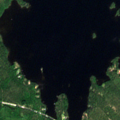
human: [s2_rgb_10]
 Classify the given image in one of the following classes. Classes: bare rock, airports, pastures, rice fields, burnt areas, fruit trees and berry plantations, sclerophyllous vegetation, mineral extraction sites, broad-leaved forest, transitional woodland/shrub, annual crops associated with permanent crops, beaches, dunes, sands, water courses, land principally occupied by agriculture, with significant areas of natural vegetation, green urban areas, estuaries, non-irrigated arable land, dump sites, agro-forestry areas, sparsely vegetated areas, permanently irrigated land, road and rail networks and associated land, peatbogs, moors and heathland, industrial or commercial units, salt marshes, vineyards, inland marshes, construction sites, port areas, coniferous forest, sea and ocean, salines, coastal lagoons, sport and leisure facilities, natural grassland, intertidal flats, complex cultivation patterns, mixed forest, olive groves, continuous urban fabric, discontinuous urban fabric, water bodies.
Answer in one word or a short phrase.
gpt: coniferous forest, water bodies